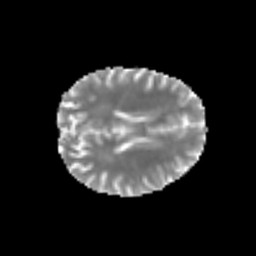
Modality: MD
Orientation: axial
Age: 25
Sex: male
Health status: healthy